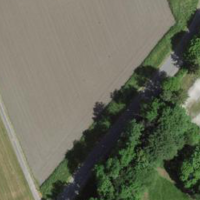
EUNIS habitat code: 40
Species observed at this site:
Allium ursinum